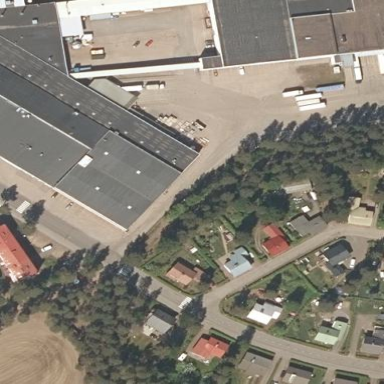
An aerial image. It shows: Industrial factory building with flat roof.